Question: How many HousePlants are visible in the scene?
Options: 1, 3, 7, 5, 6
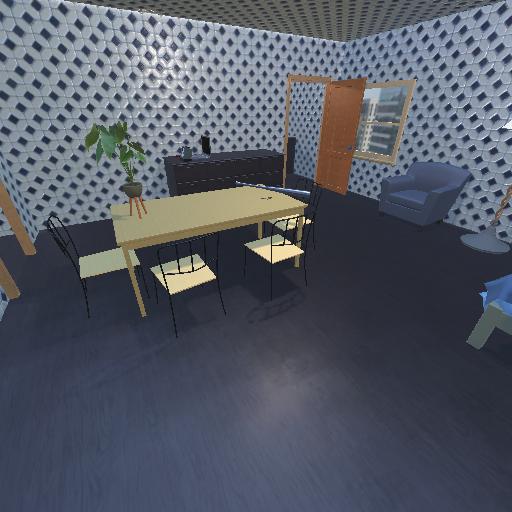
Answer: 1